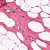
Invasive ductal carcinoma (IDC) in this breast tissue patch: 0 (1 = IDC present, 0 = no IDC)